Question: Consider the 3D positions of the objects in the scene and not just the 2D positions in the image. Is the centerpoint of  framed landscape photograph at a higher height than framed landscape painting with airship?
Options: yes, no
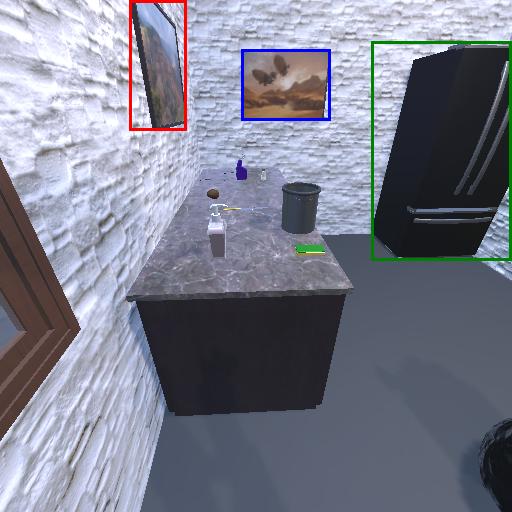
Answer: yes